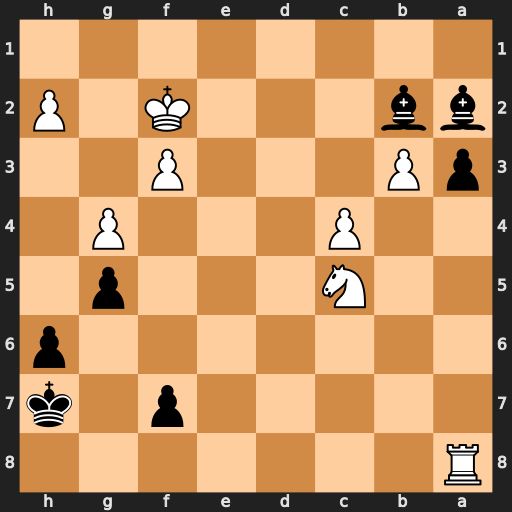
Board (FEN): R7/5p1k/7p/2N3p1/2P3P1/pP3P2/bb3K1P/8
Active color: b
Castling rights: -
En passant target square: -
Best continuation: Bd4+ Kg2 Bxc5